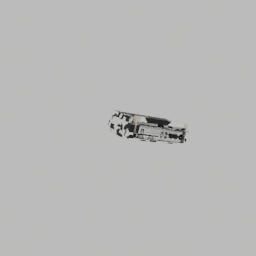
Label: electronics